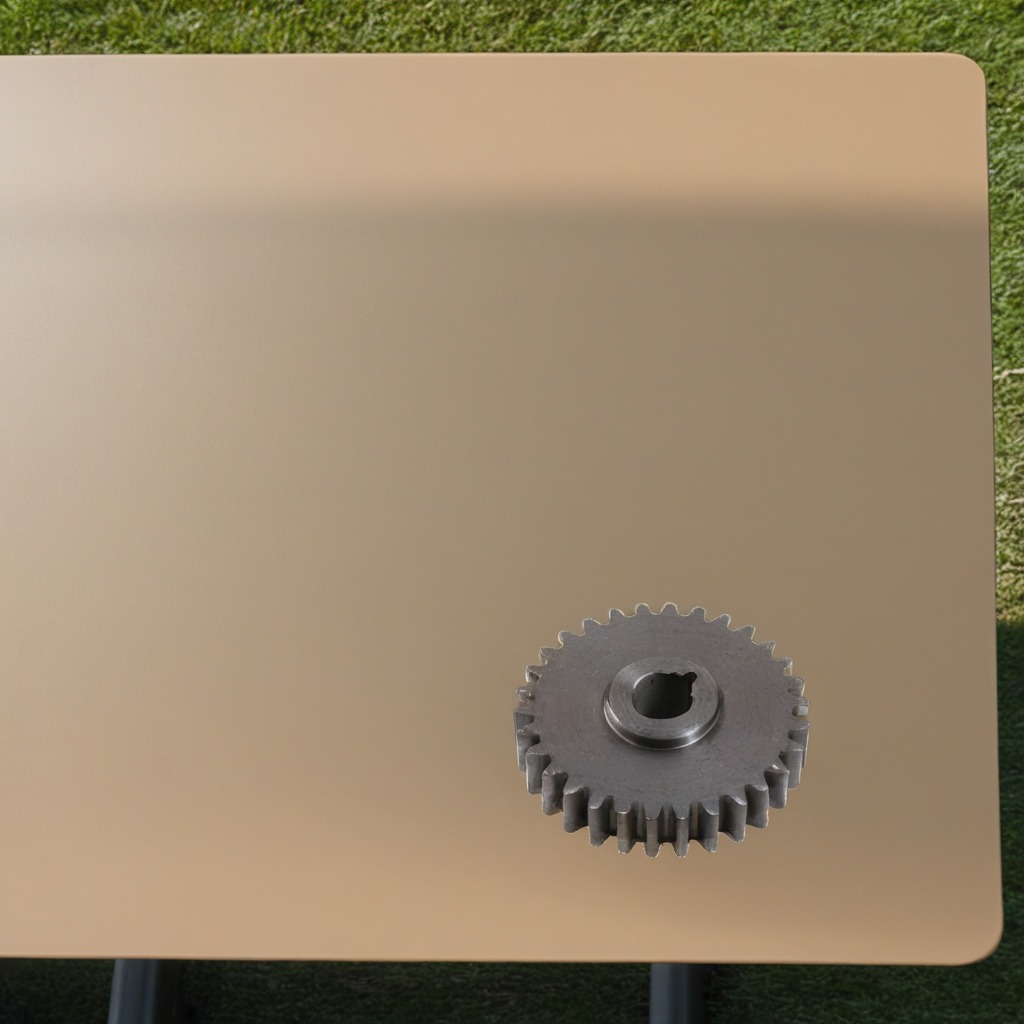
A steel gear with teeth is lying on the table.